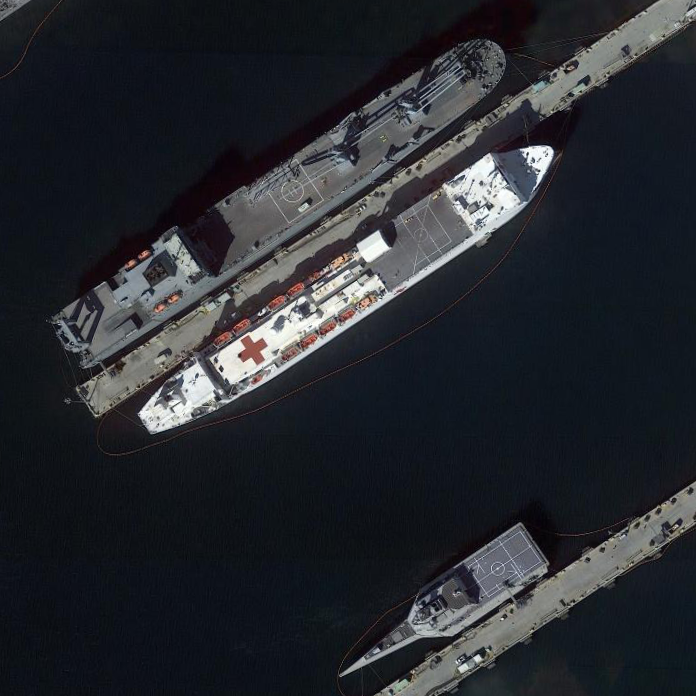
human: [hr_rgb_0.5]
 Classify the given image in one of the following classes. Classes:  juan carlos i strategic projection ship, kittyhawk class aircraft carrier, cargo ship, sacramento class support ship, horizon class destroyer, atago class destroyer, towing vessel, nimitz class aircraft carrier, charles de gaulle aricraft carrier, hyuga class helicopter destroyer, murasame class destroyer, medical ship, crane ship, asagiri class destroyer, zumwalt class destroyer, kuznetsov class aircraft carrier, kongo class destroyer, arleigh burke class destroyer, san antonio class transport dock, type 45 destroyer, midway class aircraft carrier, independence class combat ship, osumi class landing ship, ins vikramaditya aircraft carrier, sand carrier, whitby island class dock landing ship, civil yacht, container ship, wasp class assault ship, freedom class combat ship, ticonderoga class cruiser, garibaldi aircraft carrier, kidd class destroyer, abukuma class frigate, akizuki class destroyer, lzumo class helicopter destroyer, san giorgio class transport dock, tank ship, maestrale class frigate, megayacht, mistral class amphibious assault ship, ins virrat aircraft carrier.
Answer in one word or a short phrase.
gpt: Medical ship